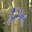
Label: 4